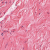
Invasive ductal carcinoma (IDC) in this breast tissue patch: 0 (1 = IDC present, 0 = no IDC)